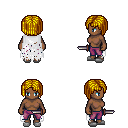
a pixel art fantasy rpg character, female body template, human, dark skin, white tattered cape, magenta pants, blonde pageboy hairstyle, white slippers, dagger, four views (front, back, left, right), 2x2 character sprite sheet, small pixel art, hard edges, no anti-aliasing